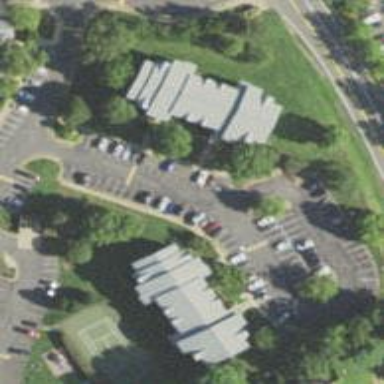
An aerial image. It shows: Parking space.